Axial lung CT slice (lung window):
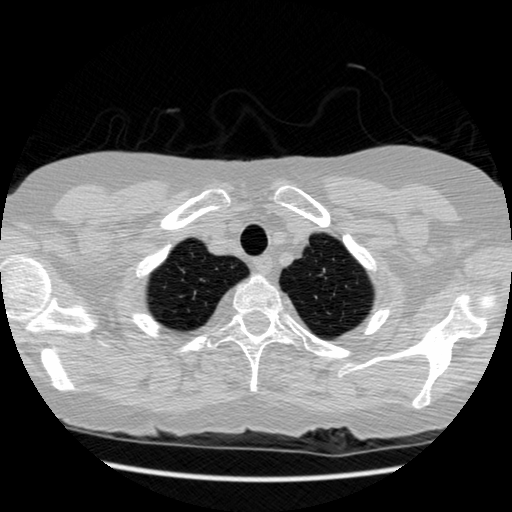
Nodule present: no